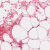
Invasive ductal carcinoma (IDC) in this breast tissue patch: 0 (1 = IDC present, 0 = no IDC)